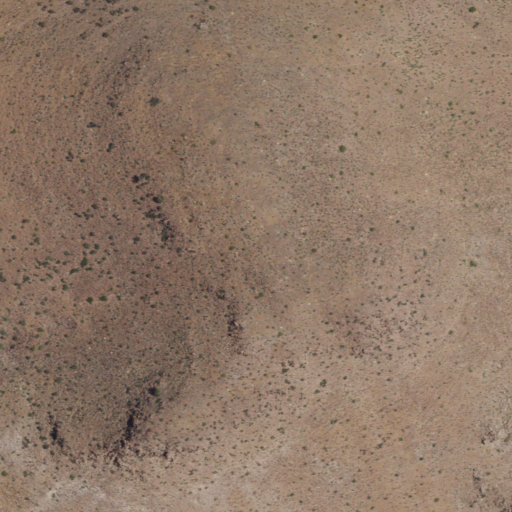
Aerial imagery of mountain in New Mexico named Haystack Mountain containing shrub and grassland